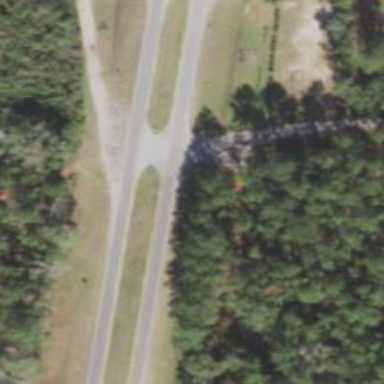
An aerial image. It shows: Secondary road.